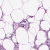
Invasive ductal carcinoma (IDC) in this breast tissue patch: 0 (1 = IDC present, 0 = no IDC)